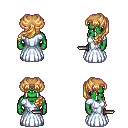
a pixel art fantasy rpg character, male body template, orc, green skin, underdress, red pants, light blonde princess hairstyle, dagger, four views (front, back, left, right), 2x2 character sprite sheet, small pixel art, hard edges, no anti-aliasing